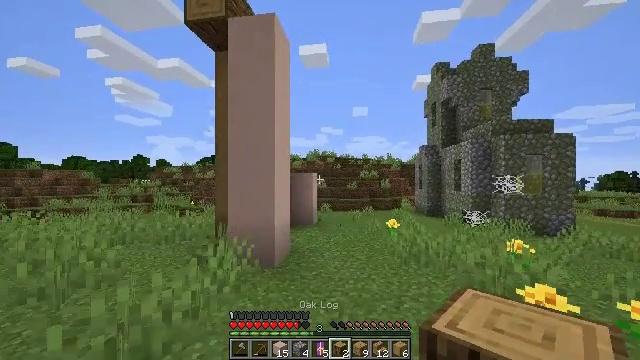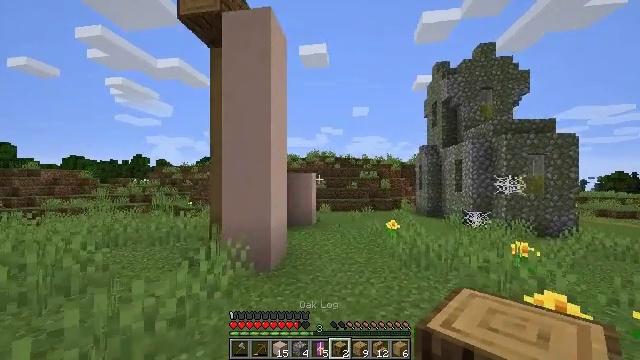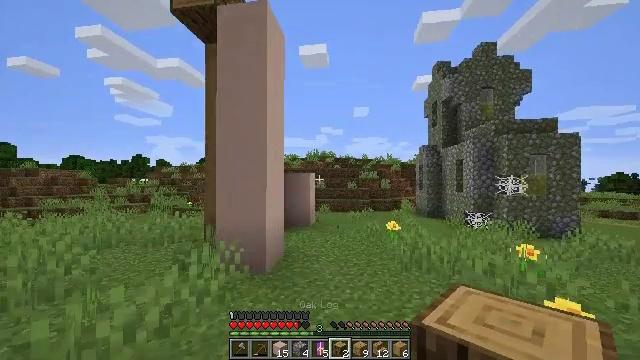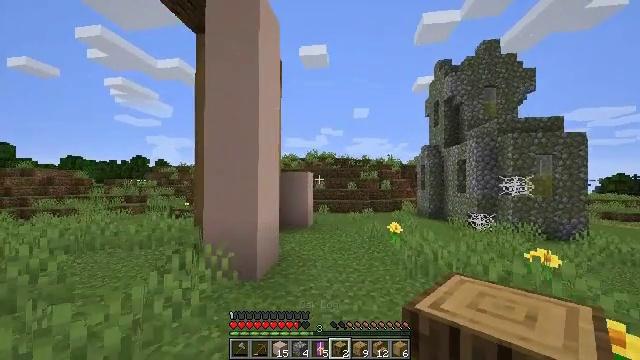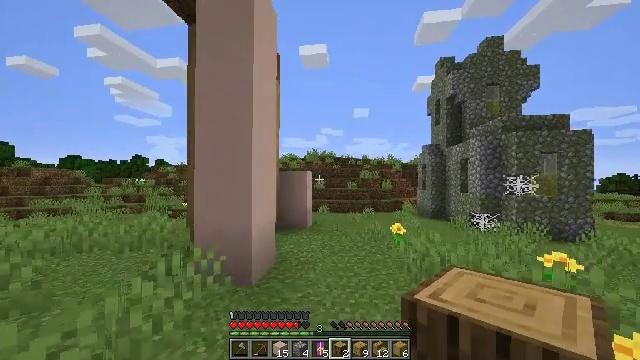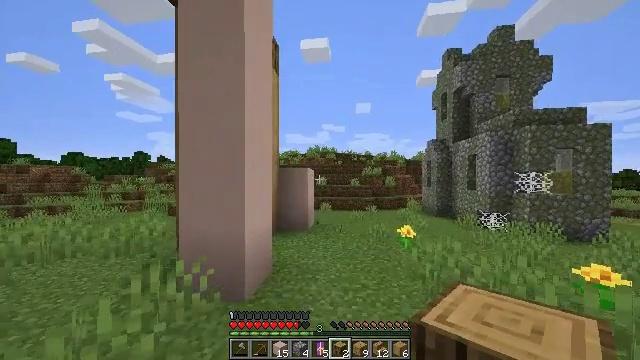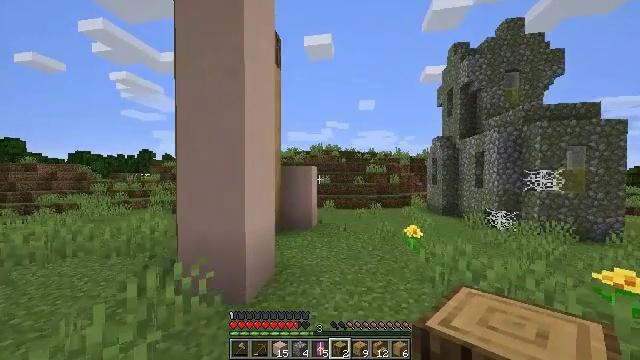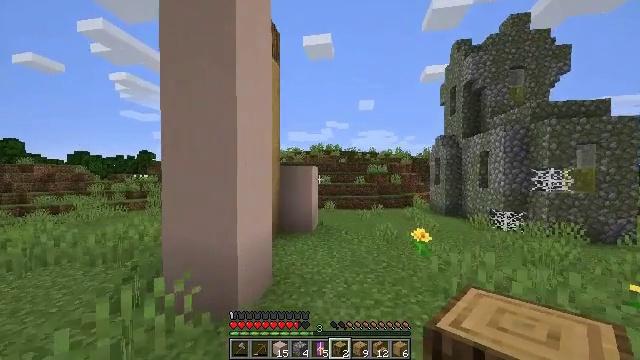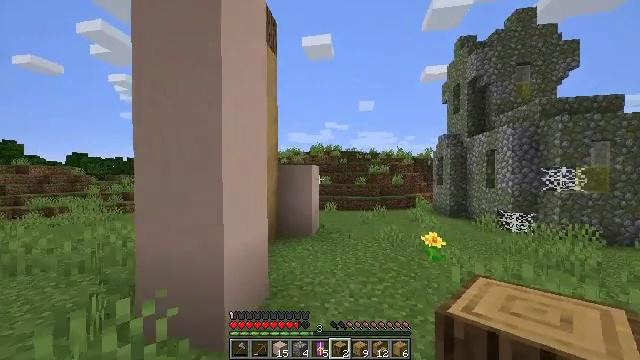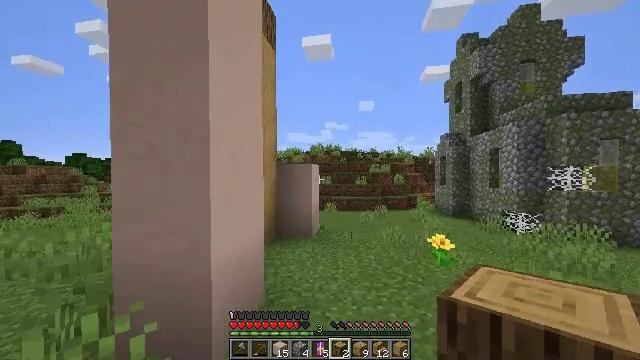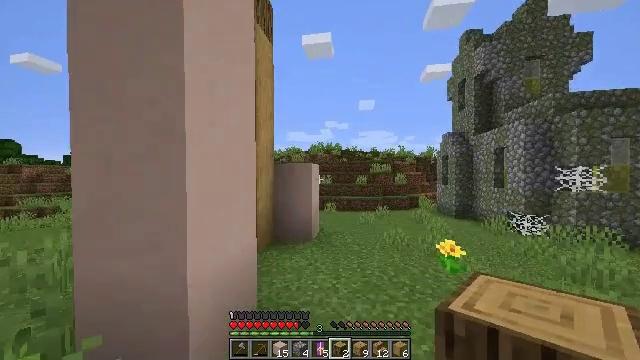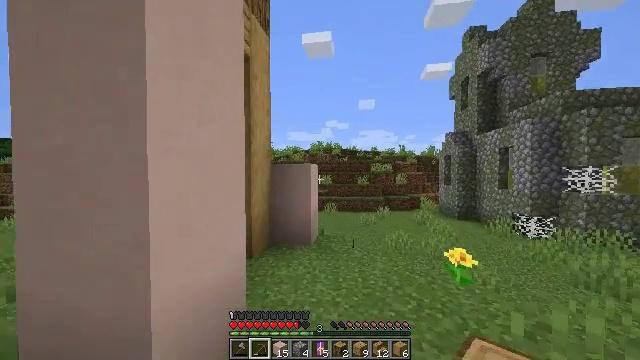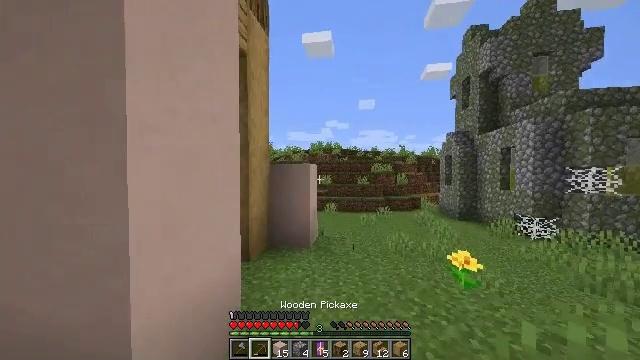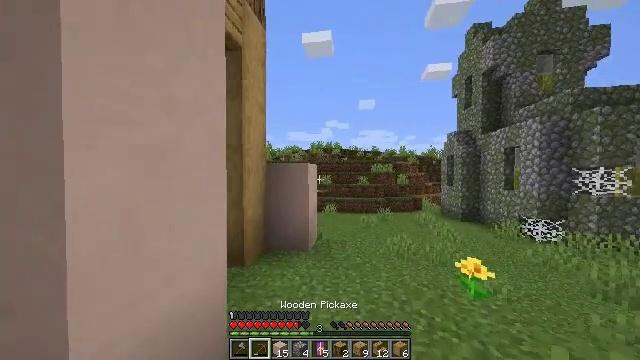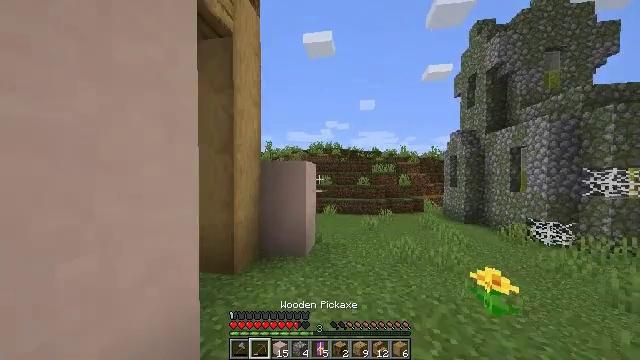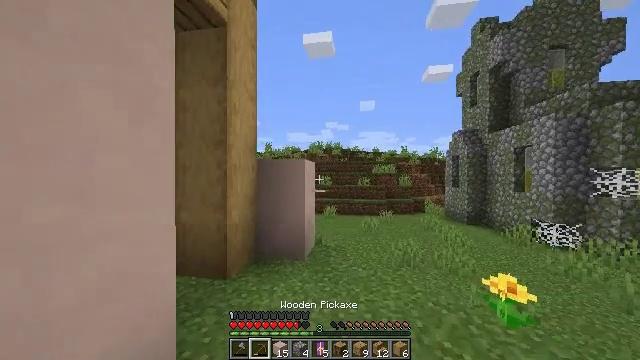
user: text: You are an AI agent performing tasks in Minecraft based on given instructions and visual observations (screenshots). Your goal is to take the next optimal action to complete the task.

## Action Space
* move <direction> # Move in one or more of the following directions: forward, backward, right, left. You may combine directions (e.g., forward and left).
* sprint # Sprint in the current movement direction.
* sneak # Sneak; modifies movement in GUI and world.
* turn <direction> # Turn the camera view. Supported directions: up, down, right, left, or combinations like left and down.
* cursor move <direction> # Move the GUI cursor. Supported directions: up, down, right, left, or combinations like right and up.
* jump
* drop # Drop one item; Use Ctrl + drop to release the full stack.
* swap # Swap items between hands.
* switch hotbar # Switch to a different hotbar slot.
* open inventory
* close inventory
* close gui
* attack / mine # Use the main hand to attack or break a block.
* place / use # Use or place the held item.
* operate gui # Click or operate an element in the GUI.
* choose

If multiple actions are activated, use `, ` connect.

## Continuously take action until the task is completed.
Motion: motion action
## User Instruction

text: Gather some white terracotta for building.
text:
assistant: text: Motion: move forward
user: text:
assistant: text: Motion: move forward
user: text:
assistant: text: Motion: move forward
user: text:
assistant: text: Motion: move forward
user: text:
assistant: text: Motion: move forward
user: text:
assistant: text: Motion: move forward
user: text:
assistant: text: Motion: move forward
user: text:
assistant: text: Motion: move forward
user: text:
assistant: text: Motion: move forward
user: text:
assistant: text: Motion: move forward
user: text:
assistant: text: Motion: move forward, switch to hotbar 2
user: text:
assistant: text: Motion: move forward, switch to hotbar 2
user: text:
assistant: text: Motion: move forward, switch to hotbar 2
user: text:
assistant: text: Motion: move forward, switch to hotbar 2
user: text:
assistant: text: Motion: move forward
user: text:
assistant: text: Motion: move forward
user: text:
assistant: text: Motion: move forward
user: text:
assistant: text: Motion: move forward
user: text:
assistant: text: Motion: move forward
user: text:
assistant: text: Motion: move forward, turn left and down
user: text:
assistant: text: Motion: move forward, turn left and down
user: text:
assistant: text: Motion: move forward, turn left
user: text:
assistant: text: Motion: move forward, attack / mine
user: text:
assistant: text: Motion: move forward, attack / mine
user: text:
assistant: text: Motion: move forward, attack / mine
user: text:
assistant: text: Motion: attack / mine
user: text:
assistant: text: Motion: attack / mine
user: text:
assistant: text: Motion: attack / mine
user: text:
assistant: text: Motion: attack / mine
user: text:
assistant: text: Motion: attack / mine